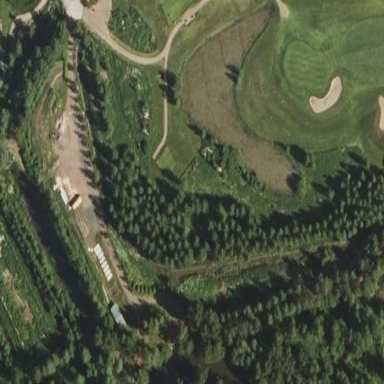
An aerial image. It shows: Water hazard on golf course. The hazard is natural water feature.